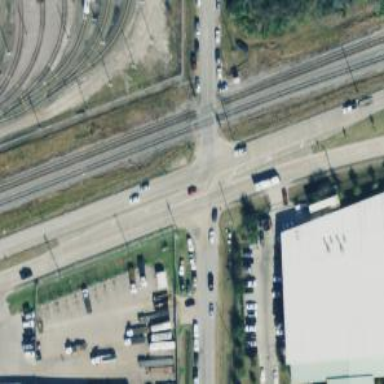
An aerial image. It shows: Secondary link road.